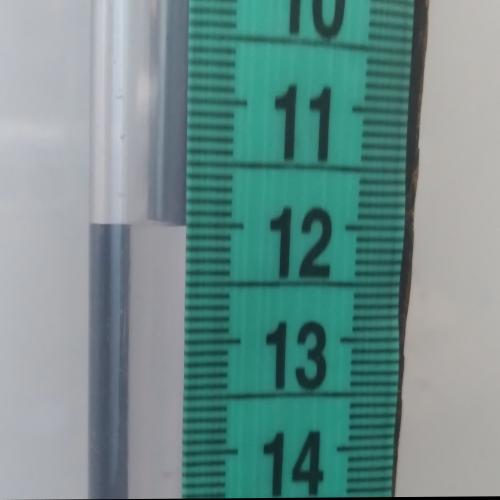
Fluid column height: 12.0 cm